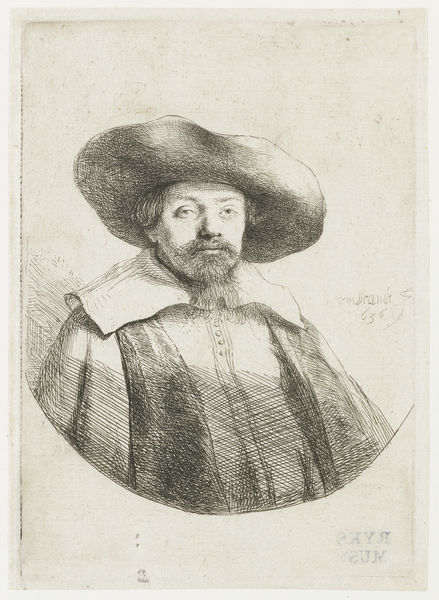
Titel: Samuel Menasseh ben Israel
Künstler: Rembrandt Harmensz. van Rijn
Standort: Amsterdam
Institution: Rijksmuseum
Schlagwörter: mann, umhang, weiß, hut, mund, nase, zeichnung, bart, hemd, augen, gesicht, kragen, niederlande, porträt, gewand, haare, tondo, radierung, bürger, physignomie, mud, nobel, shakespeare, zeicchnung, zeichnung tusche, niederlandeporträt